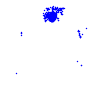
Particle: electron